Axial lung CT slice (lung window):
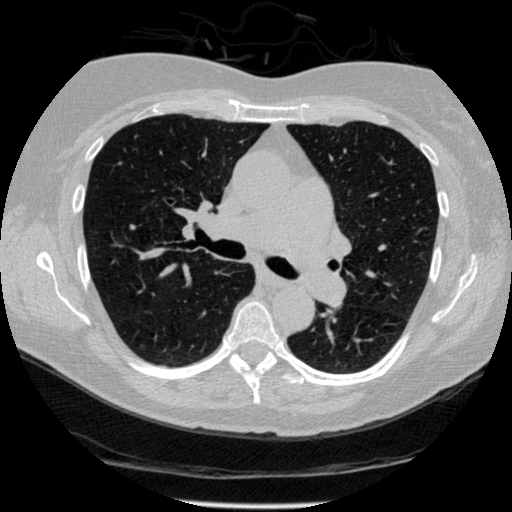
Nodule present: no